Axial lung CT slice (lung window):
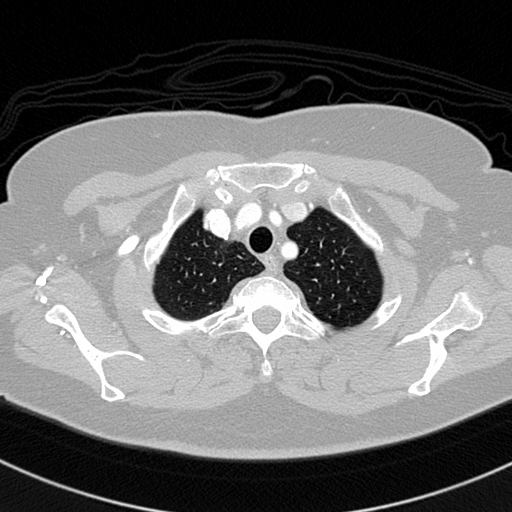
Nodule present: no